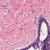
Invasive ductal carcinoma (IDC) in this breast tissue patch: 0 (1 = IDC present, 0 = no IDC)